Question: I am making an android app for diabetic patients. In that app I want to show the food item with their quantity for every meal for diet control. It should look somewhat like below:
'''
RICE 100gm
POTATO 50gm
FISH 60gm
'''
Those info will be obtained from my database dynamically. However I am facing problem arranging them. I want the food items to be aligned left and quantity aligned right of the screen. As below (dots denote the screen )
'''
|-------------------------------------------------------|
|RICE 100gm |
|POTATO 50gm |
|FISH 60gm |
|-------------------------------------------------------|
'''
To do that I have declared a relative Layout in xml file. The code looks as below :
'''
<?xml version="1.0" encoding="utf-8"?>
<LinearLayout xmlns:android="http://schemas.android.com/apk/res/android"
android:layout_width="fill_parent"
android:layout_height="match_parent"
android:orientation="vertical" >
<RelativeLayout
android:layout_width="fill_parent"
android:layout_height="wrap_content" >
</RelativeLayout>
</LinearLayout>
'''
All I need to do now is to create textview and add them to this relative layout dynamically. But I am confused how to do that. Any hint please...
The final output should look something like below :

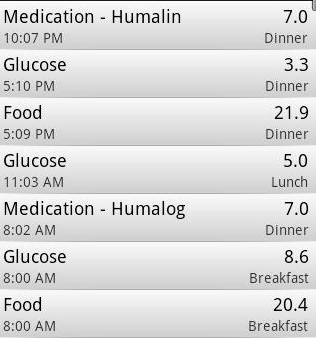
Answer: I would agree with @Szymon that the best way to do this is with a ListView. However, if you don't want to do that, here's how I would do it:
1. Create a separate layout for each item you want to display. Make it a RelativeLayout, and place all the TextViews there in accordance to how you want the items to be displayed (alignParentRight / alignParentLeft).
2. Dynamically create views by inflating this new layout, assign the text of the TextViews by using findViewById() on the views you inflate during runtime
3. Add the views to the LinearLayout
(EDIT: How to do Step 2:)
'''
LayoutInflater inflater = (LayoutInflater) getContext().getSystemService(Context.LAYOUT_INFLATER_SERVICE);
View view = inflater.inflate(R.layout.my_item_layout, null);
TextView tv1 = (TextView)view.findViewById(R.id.tv1);
tv1.setText(myText);
'''